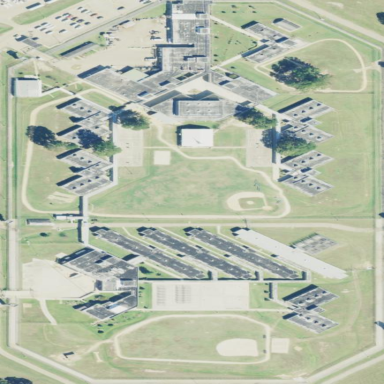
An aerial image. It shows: Prison enclosed by fence.